Aerial crown-view tile of a tropical tree (Barro Colorado Island, Panama), acquired 20250616:
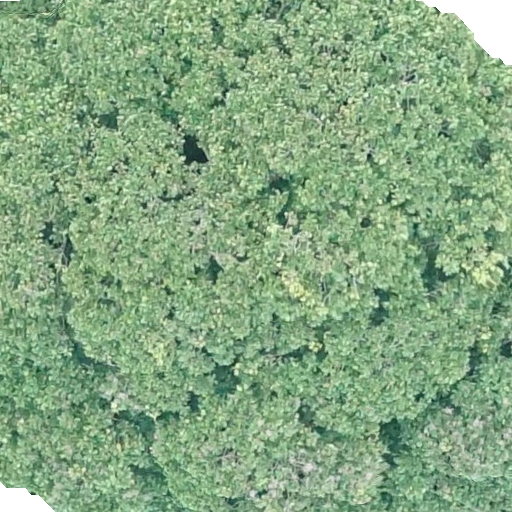
Species: Dipteryx oleifera
GBIF accepted scientific name: Dipteryx oleifera
Crown area: 557.721 m²